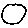
Label: circle